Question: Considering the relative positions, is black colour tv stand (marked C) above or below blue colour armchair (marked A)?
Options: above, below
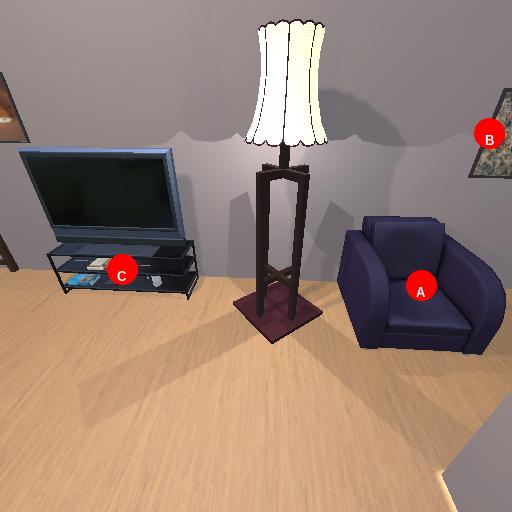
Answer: above